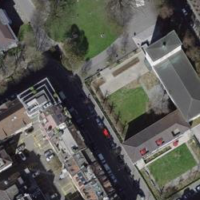
EUNIS habitat code: 54
Species observed at this site:
Chroicocephalus ridibundus
Certhia brachydactyla
Passer domesticus
Parus major
Turdus merula